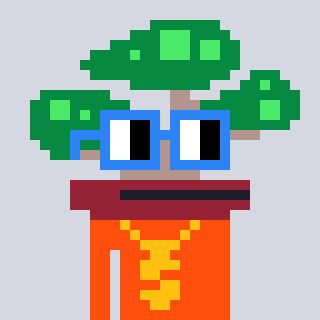
a pixel art character with square blue glasses, a bonsai-shaped head and a orange-colored body on a cool background